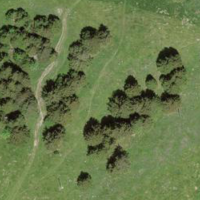
EUNIS habitat code: 24
Species observed at this site:
Clinopodium vulgare
Campanula glomerata